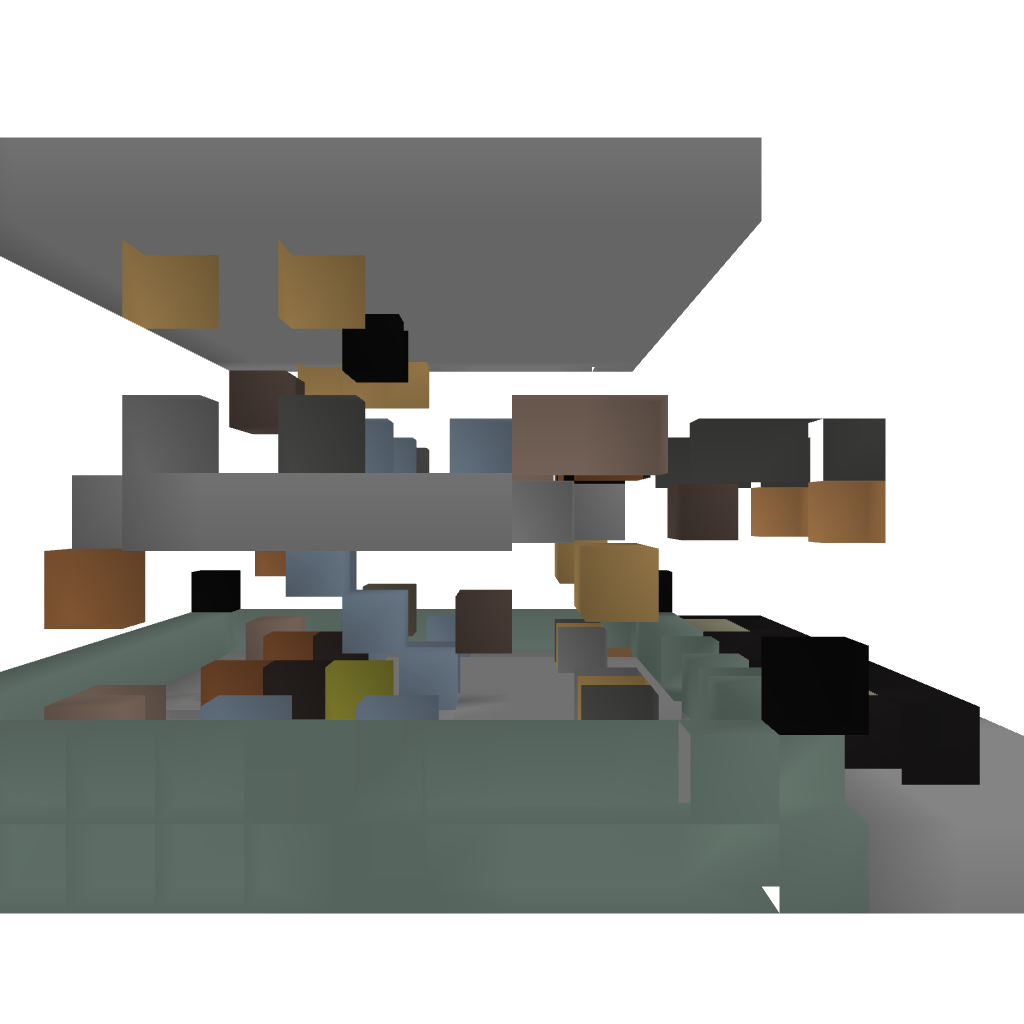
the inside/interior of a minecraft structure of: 4-unit Apartment Building (CF)